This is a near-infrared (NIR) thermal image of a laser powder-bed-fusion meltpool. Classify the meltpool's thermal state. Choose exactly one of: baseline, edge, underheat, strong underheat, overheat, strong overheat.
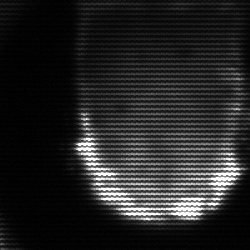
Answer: baseline